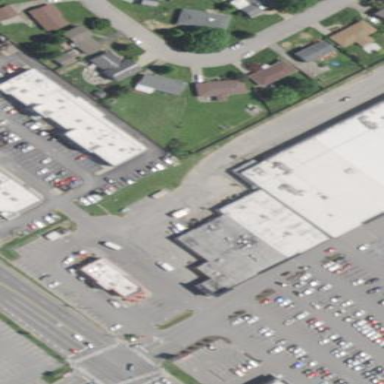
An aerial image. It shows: Retail building housing variety store.